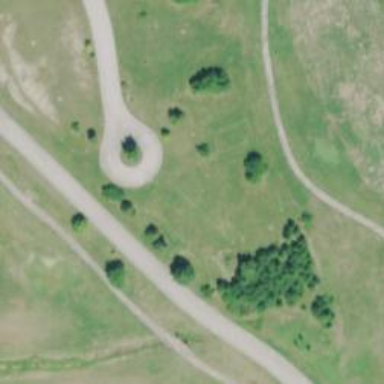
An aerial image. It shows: Turning loop on the road.